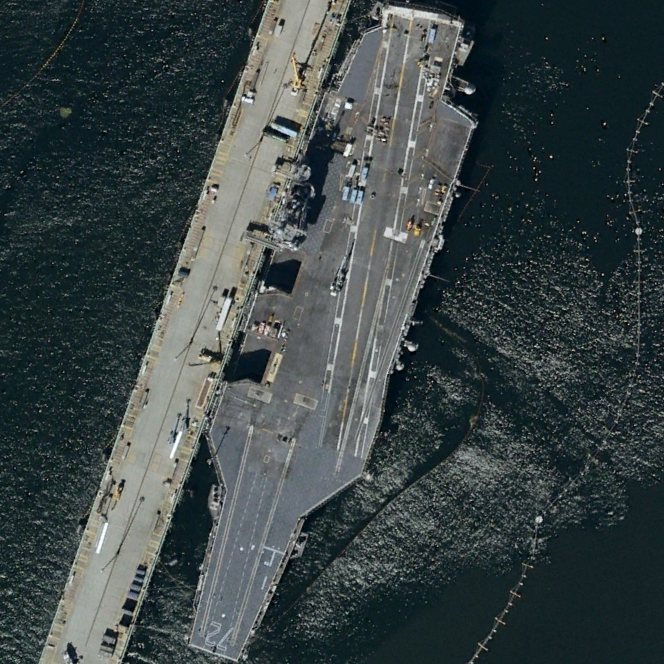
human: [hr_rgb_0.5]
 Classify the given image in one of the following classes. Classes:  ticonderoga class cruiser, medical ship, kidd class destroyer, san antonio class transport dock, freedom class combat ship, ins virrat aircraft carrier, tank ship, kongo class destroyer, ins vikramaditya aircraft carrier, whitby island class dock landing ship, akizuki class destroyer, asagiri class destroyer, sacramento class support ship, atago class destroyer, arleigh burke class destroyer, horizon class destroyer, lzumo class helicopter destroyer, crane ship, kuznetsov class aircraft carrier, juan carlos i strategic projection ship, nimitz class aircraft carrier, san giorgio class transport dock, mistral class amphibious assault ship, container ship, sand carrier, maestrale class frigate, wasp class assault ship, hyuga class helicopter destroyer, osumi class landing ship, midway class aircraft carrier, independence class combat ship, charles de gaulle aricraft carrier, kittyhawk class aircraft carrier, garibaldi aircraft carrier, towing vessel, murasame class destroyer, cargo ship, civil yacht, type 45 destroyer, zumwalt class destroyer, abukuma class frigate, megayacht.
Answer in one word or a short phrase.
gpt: Nimitz class aircraft carrier